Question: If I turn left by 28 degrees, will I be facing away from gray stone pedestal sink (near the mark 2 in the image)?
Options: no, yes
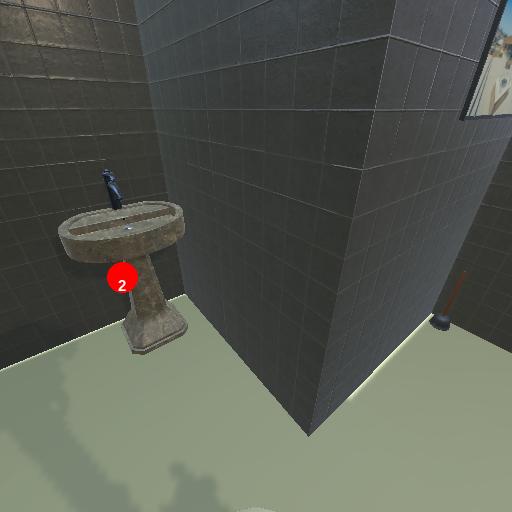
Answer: no